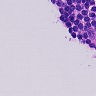
Metastatic tissue present: no